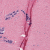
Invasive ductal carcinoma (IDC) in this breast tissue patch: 1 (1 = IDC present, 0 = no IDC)